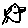
Label: bird